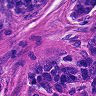
Metastatic tissue present: yes